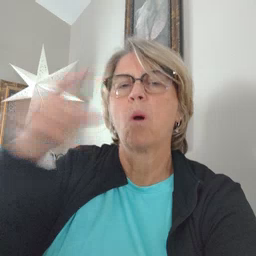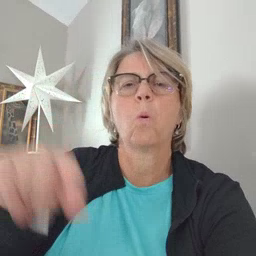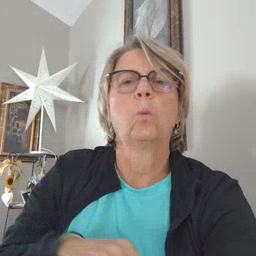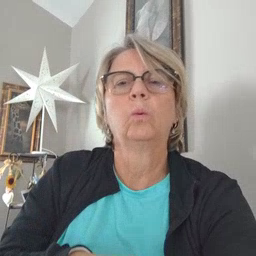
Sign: go